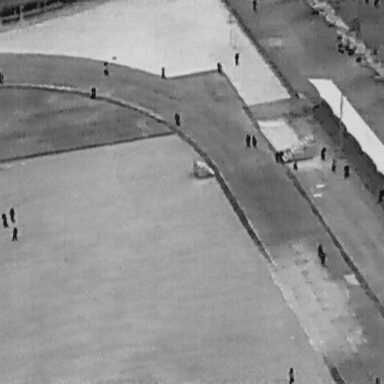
There are 21 People in the infrared image.